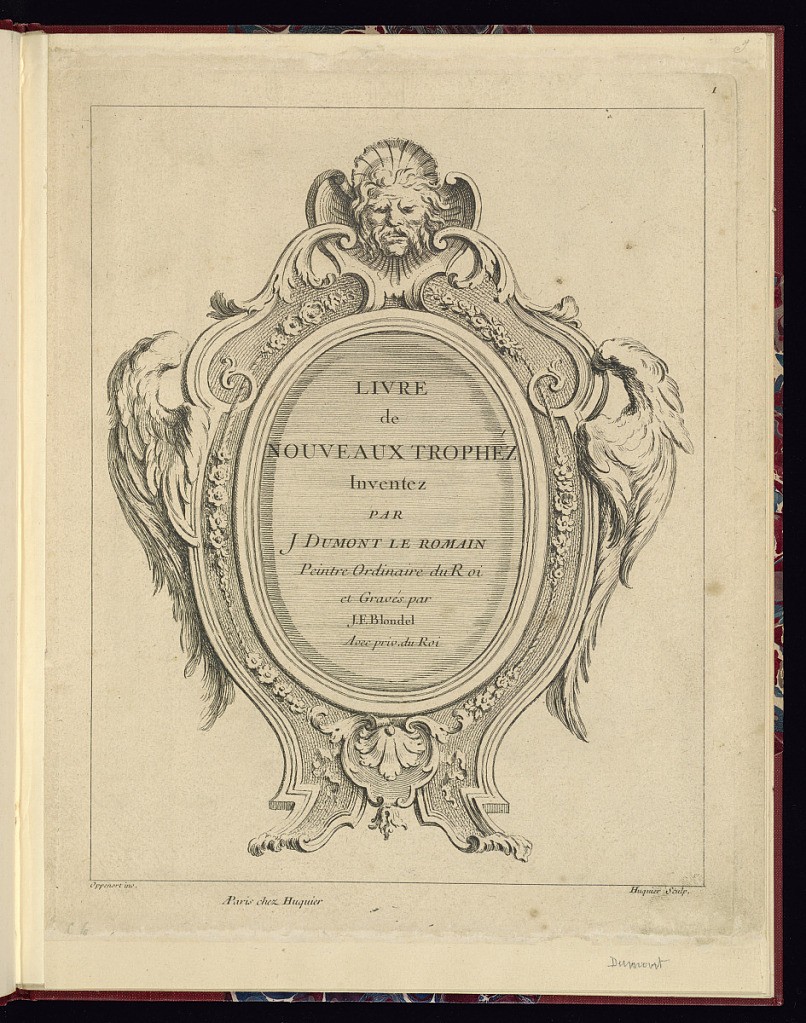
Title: Title Page
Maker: Gilles-Marie Oppenord, French, 1672–1742
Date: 1729–61
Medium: Etching and engraving on paper
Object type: Print
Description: Title page for a series of ornamental trophy designs. The title is lettered within an oval frame featuring wings on the sides, flowers, scrolling leaves (rinceaux), flowers, fleurons, and topped with a mascaron (mask) of a bearded man. The plate is numbered and signed.